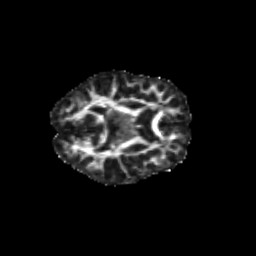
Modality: FA
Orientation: axial
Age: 9
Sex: female
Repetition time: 9.512 s
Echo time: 0.089 s